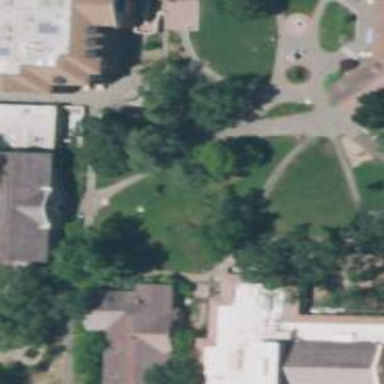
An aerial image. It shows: Lovely park for leisure and relaxation.